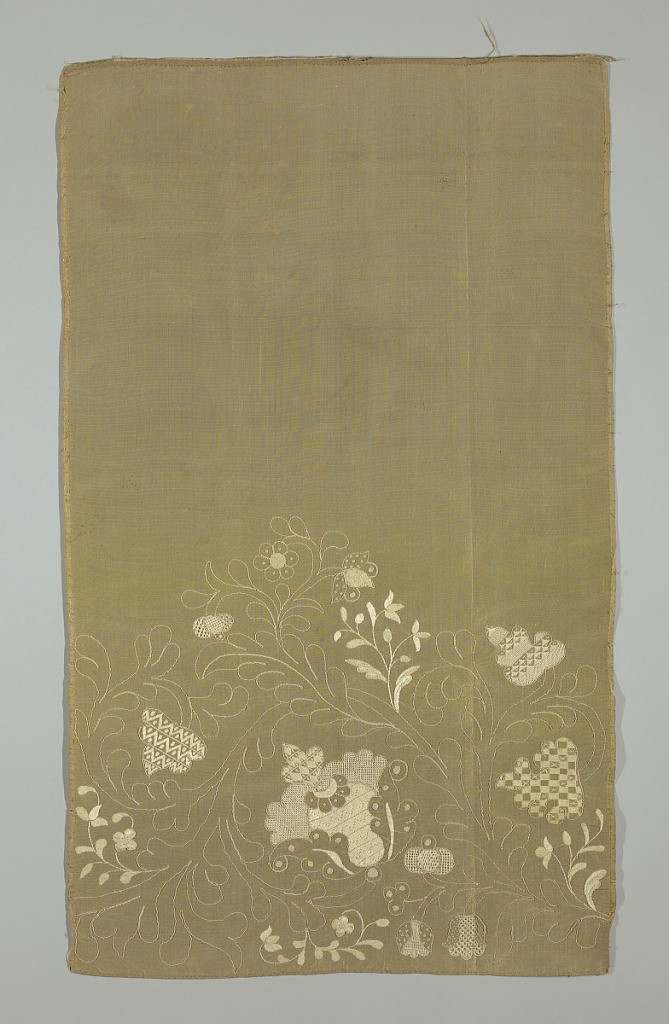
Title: Textile
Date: mid-18th century
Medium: silk Technique: embroidered using couching, satin, buttonhole, surface stitches, and French knots, on taffeta
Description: Width of silk with embroidery as a border; design of flowers and leaves in outline and in solid embroidery. Embroidery in cream on tan ground.